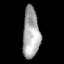
Tissue: lung
Cell type: Epithelial cells
Senescence score: 0.2334
Nuclear area (px): 830
Mean DAPI intensity: 169.173